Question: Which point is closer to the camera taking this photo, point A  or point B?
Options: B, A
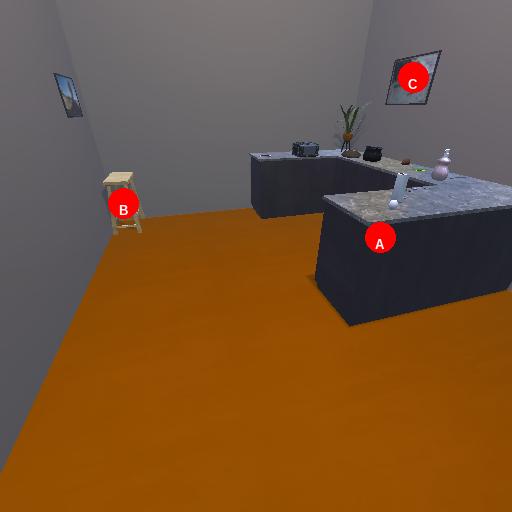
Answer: B